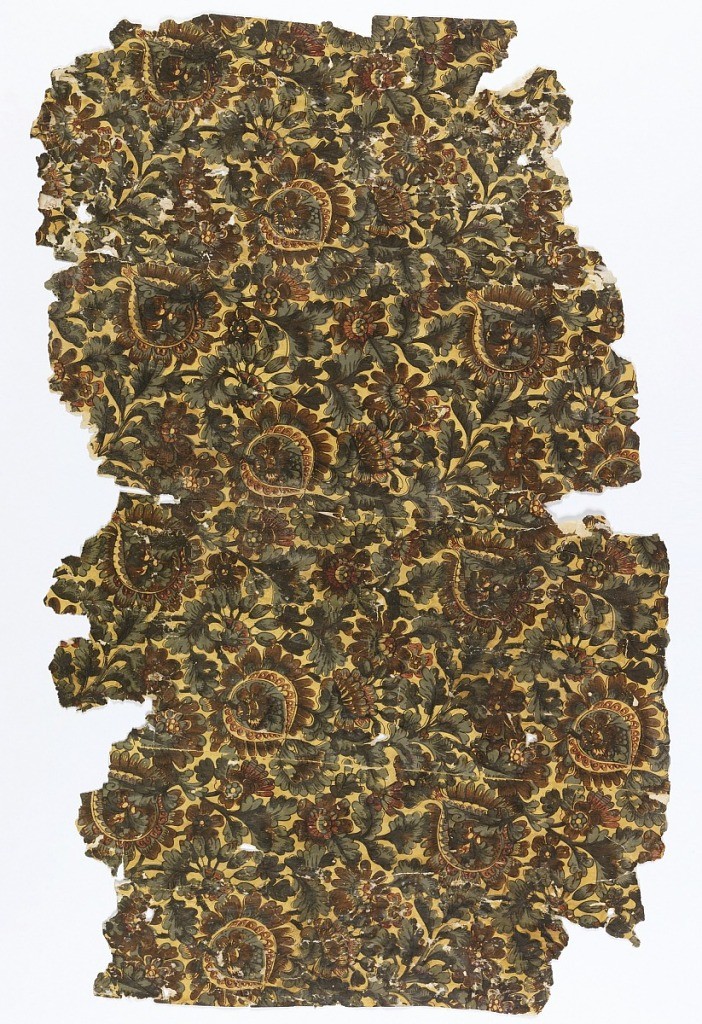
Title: Sidewall
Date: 1860–1900
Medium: Machine-printed
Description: Very dense vining floral pattern, containing pomegranate-like flowers. Printed in red, green and brown on beige ground.